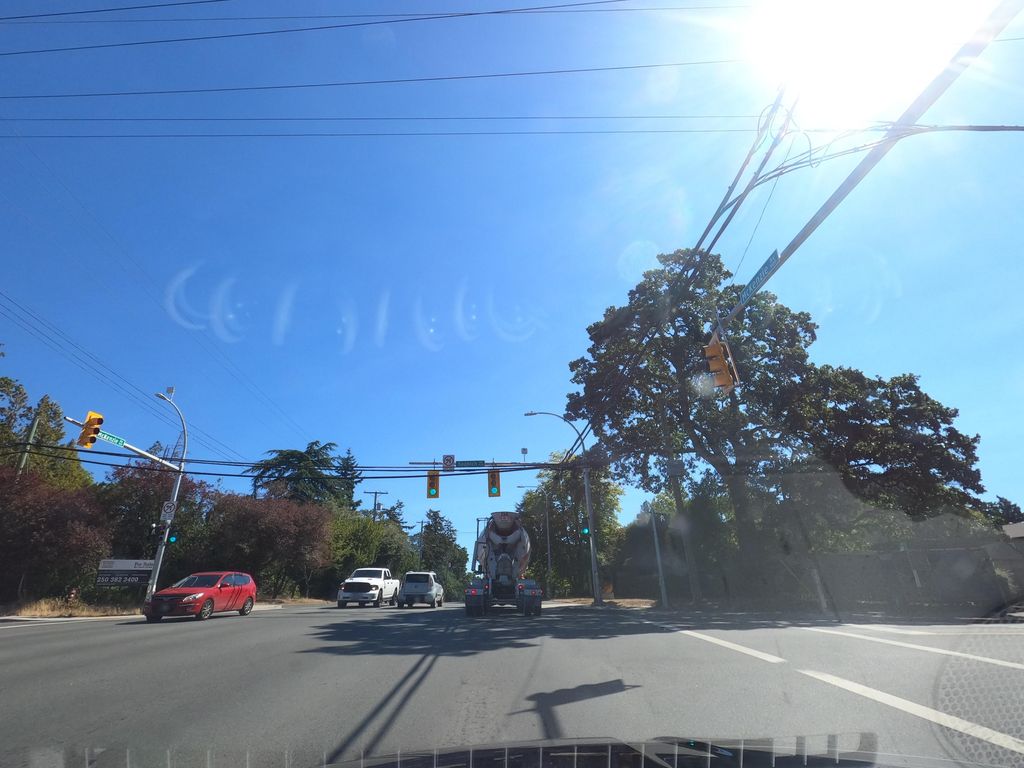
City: victoria